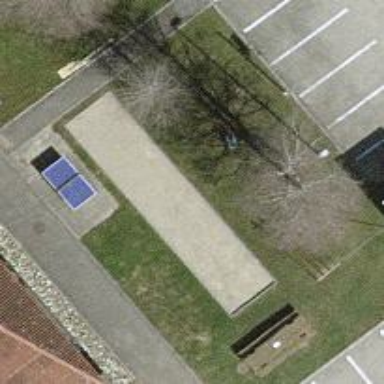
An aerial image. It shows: Boules sport pitch with sand surface.